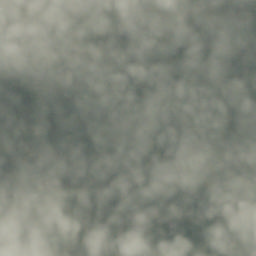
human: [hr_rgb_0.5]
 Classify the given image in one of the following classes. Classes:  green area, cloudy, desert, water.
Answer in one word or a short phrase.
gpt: cloudy